Interaction volume radius: 10 \u00c5
Interaction volume height: 15 \u00c5
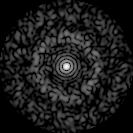
Disorder parameter: 0.8703